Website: bh-photo
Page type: customer-info-address
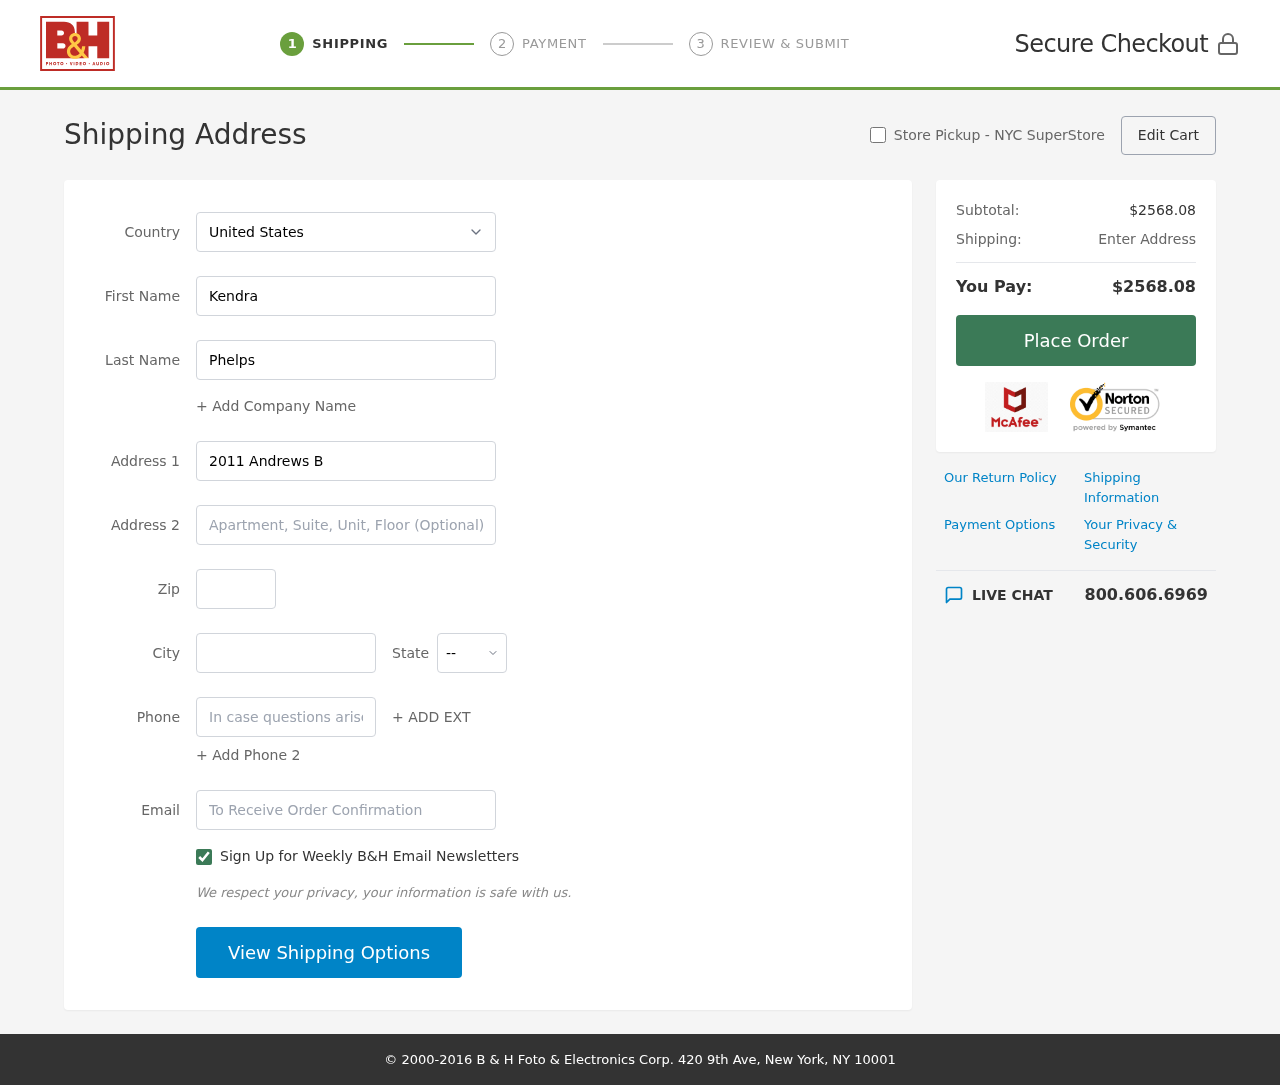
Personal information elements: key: PII_CITY
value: Michaeltown
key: PII_COUNTRY
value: United States
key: PII_EMAIL
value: kphelps@hotmail.com
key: PII_FIRSTNAME
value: Kendra
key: PII_LASTNAME
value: Phelps
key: PII_PHONE
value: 5147067717
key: PII_POSTCODE
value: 16164
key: PII_STATE_ABBR
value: KY
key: PII_STREET
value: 2011 Andrews Bypass Suite 976
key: PII_STREET2
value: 955 James Plains Suite 834
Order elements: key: ORDER_SUBTOTAL
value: $2568.08
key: ORDER_TOTAL
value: $2568.08